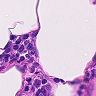
Metastatic tissue present: no